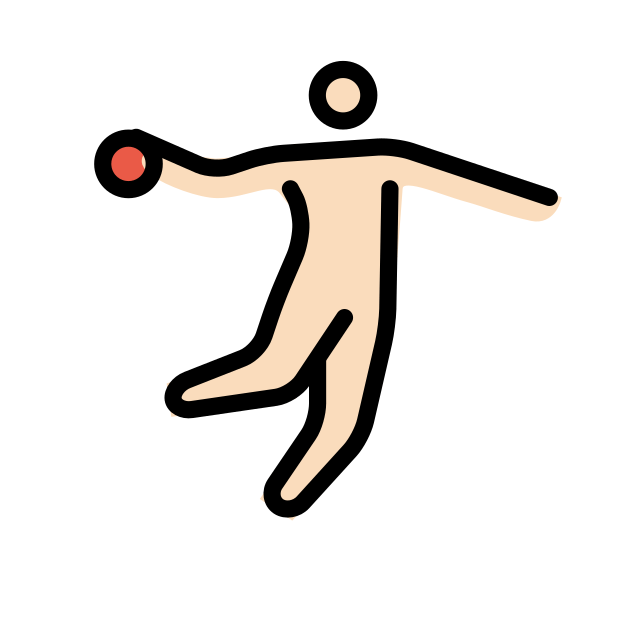
person playing handball: light skin tone